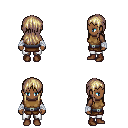
a pixel art fantasy rpg character, female body template, human, dark skin, leather chest armor, white pants, white blonde unkempt hairstyle, white cloth bandages, brown shoes, four views (front, back, left, right), 2x2 character sprite sheet, small pixel art, hard edges, no anti-aliasing